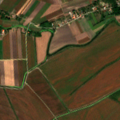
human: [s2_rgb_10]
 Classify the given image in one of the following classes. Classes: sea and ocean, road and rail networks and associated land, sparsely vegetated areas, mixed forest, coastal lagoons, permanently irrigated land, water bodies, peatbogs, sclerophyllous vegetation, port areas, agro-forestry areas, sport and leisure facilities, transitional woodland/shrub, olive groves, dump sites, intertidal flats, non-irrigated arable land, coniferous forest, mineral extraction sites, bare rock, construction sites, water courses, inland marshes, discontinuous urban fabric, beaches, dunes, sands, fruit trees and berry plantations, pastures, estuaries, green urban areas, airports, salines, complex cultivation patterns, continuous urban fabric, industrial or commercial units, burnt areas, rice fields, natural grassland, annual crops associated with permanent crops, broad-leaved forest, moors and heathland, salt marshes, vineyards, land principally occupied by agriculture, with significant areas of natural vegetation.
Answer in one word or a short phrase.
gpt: non-irrigated arable land, complex cultivation patterns